Question: everyone. For the life of me I cannot figure out why the X-Axis is pulling 2 dates in each month when I want it to group by each month. In the Values I have:
'''
Value Field =RunningValue(Fields!new_actualsalesfromsplit.Value, Sum, "Chart1_SeriesGroup")
Category Field: =Fields!closedate.Value
Category Groups =Month(Fields!closedate.Value)
Group On =Month(Fields!closedate.Value)
Series Group by ["salesperson']
'''
The chart should have a line for each sales person, and each month should be a cumulative representation of the sales by that person. Thanks for any help.

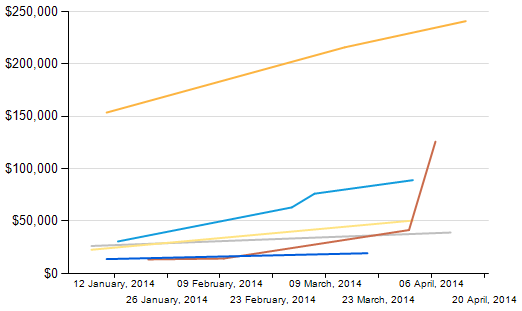
Answer: Set the category field to "'=Month(Fields!closedate.Value)'", or something similar that will net the results you need. Right now, even though you're grouping by month, you're still telling SSRS to use the atomic data for your X axis, so that's what it's doing.
It may make your task simpler to just add a Calculated Field to your dataset - open the dataset properties window, go to the fields tab, and click "add". Set that field to your month value, use it for grouping and your X axis.